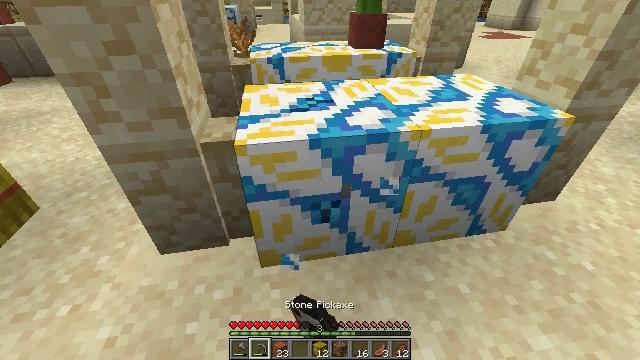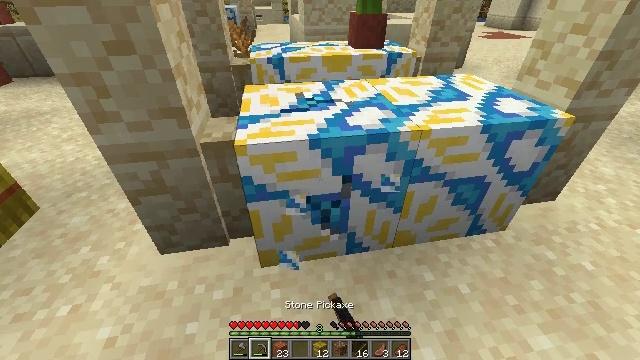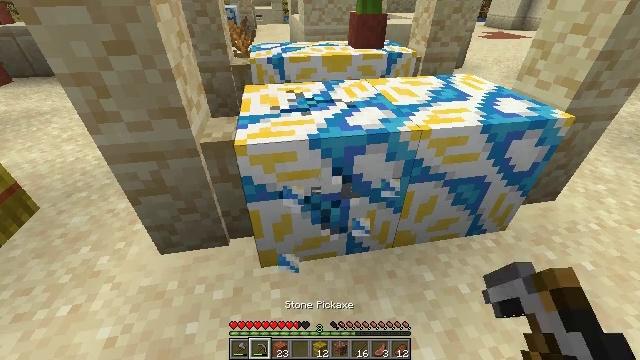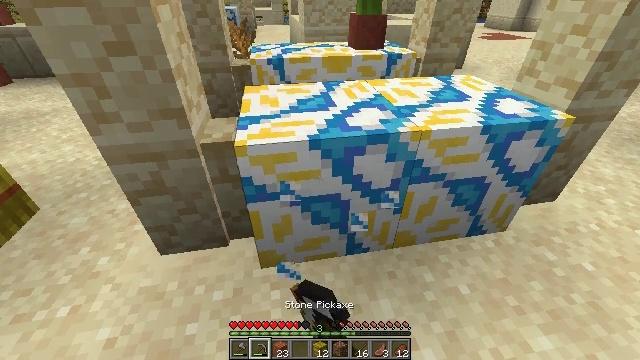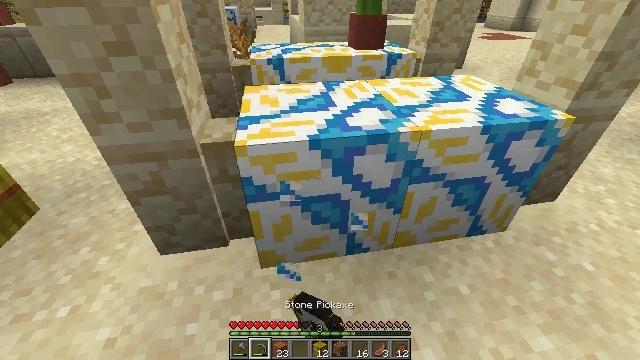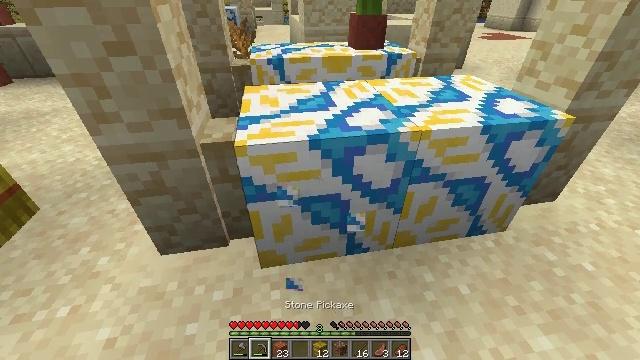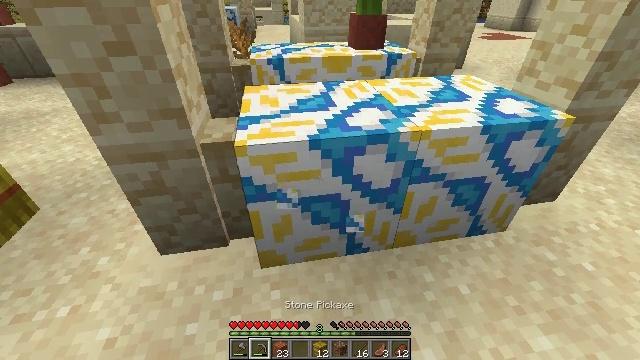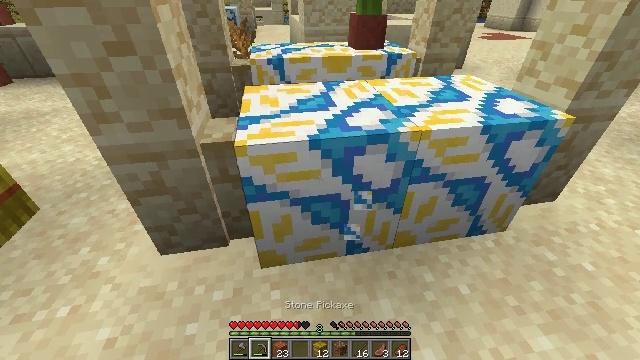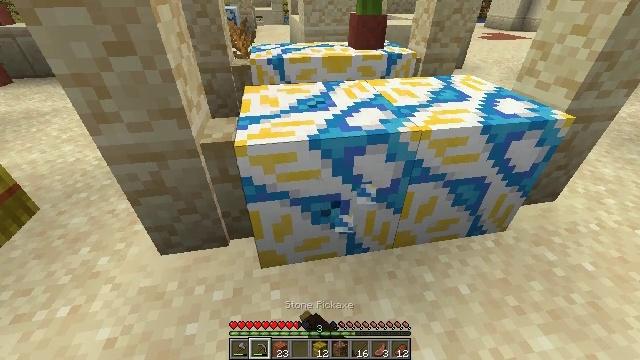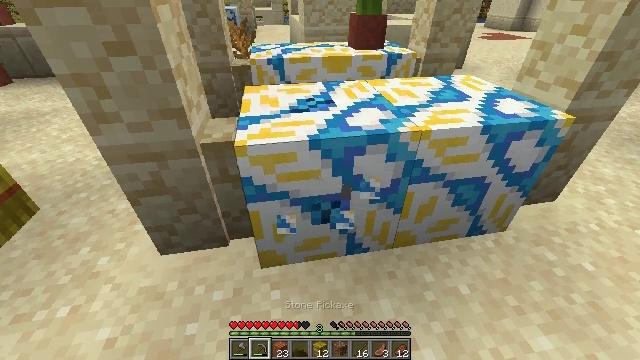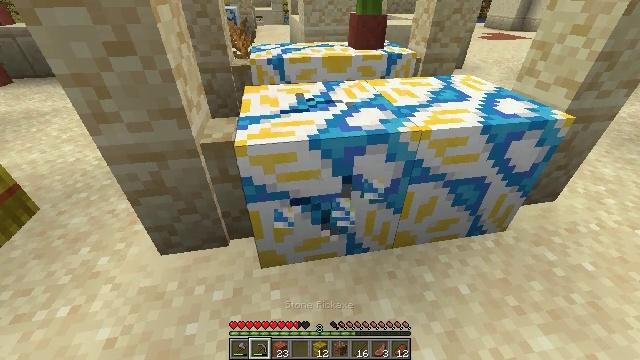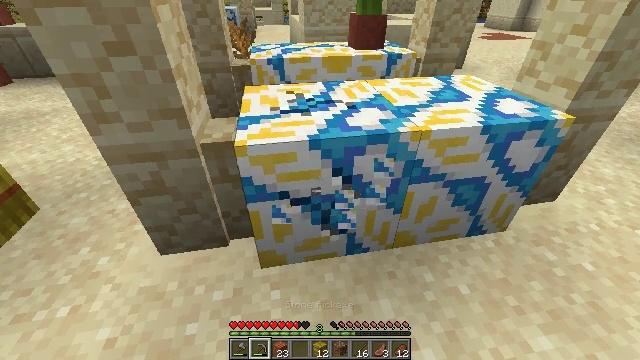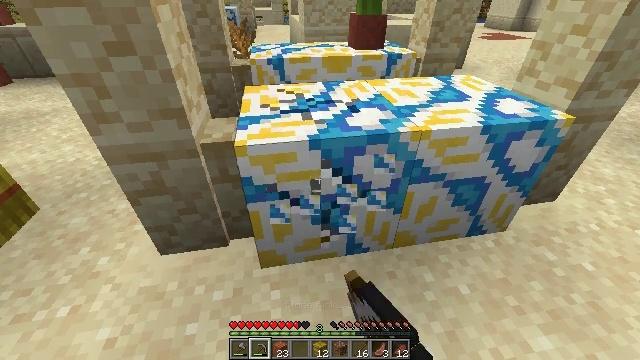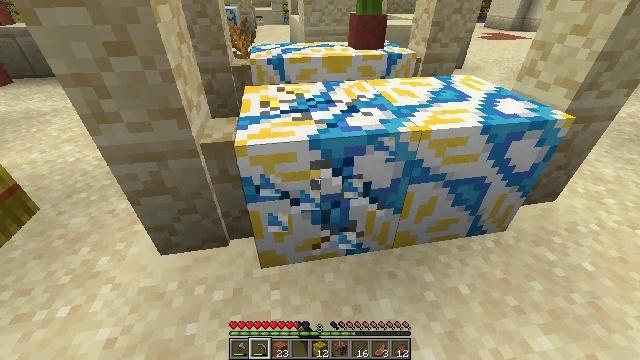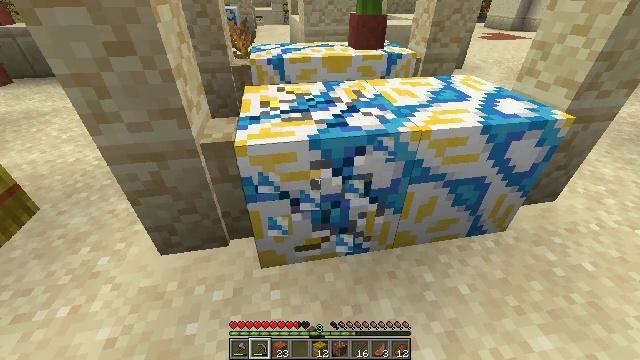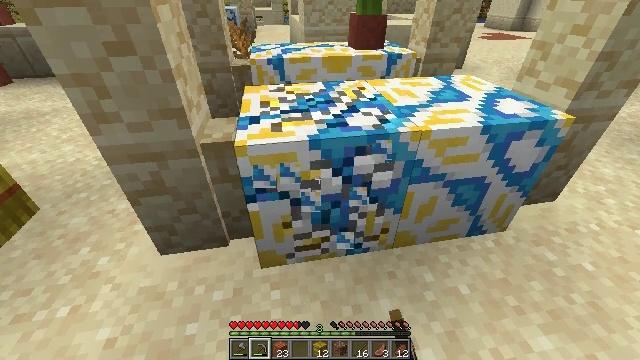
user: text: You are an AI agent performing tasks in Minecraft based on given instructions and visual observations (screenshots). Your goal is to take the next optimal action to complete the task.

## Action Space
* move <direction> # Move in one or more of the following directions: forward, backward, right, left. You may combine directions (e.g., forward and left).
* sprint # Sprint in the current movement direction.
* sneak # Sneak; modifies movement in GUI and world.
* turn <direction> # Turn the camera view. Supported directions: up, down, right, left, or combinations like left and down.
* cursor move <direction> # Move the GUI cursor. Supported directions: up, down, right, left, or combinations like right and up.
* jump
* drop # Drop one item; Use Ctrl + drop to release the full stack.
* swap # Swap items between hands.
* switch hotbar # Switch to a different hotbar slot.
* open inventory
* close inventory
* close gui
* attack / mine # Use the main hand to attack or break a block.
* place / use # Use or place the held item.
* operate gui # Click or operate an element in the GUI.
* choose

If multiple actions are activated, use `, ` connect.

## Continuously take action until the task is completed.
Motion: motion action
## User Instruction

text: Gather the white glazed terracotta from a structure.
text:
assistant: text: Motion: attack / mine
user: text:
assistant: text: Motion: attack / mine
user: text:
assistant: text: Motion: no_op
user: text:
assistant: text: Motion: no_op
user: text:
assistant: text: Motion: no_op
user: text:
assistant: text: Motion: no_op
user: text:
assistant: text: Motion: attack / mine
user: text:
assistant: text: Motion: attack / mine
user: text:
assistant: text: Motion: attack / mine
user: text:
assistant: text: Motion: attack / mine
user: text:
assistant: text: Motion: attack / mine
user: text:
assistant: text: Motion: attack / mine
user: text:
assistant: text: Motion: attack / mine
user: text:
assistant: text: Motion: attack / mine
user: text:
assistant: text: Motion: attack / mine
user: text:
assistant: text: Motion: attack / mine
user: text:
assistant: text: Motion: attack / mine
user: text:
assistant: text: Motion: attack / mine
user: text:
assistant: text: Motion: attack / mine
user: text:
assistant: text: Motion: attack / mine
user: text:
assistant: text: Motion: move forward, attack / mine
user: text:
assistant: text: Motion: attack / mine